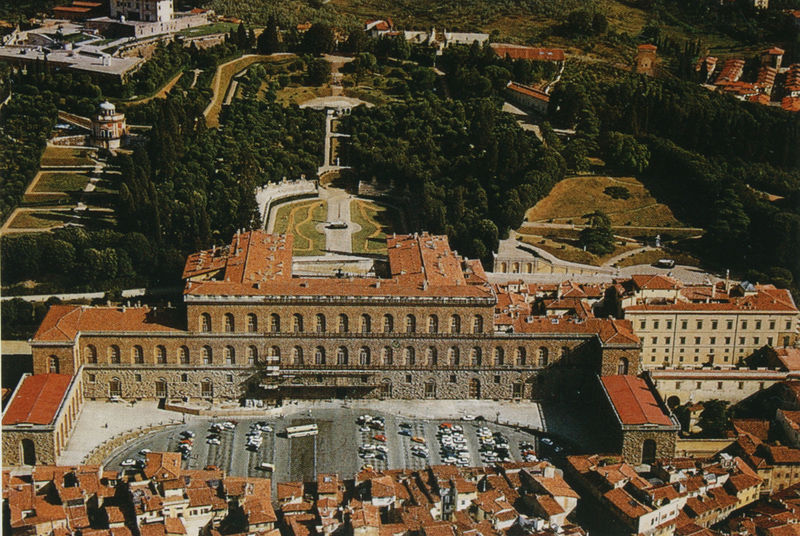
Titel: Luftaufnahme
Künstler: Filippo Brunelleschi
Standort: Florenz
Institution: Palazzo Pitti
Schlagwörter: baum, flügel, schatten, bäume, grün, landschaft, stadt, braun, fenster, grau, licht, orange, straße, tür, weiss, anlage, dach, gebäude, gras, haus, park, parkanlage, rasen, rot, schloss, weg, wiese, architektur, barock, stein, feld, felder, häuser, brücke, büsche, pfad, sonne, wege, wiesen, renaissance, wald, brunnen, oval, rund, schornstein, turm, garten, fotos, fassade, italien, perspektive, süden, dorf, dächer, giebel, mauer, ziegel, backstein, hof, platz, auto, architecture, church, columns, court, palace, red, white, window, black, gold, green, windows, yellow, symmetrie, picture, brown, tor, foto, fotografie, luftaufnahme, oben, photographie, straßen, eingang, eingänge, innenhof, burg, türme, palast, palazzo, mauerwerk, rom, photo, rustika, tore, villa, quader, risalit, residenz, sky, stone, tree, florenz, building, house, landscape, houses, roof, roofs, street, trees, village, beete, geschosse, spanish, gärten, snow, forest, grass, garden, road, fotographie, castle, autos, british, besichtigung, town, geschoss, marble, italy, toskana, city, day, bewaldung, flachdach, medici, parkplatz, flügelanlage, schlossanlage, rundbogenfenster, gartenanlage, verwaltung, palazzo pitti, courtyard, square, walls, schlosspark, brick, buildings, manor, place, fountain, gardens, lawn, paths, luftbild, schlossplatz, umgebung, altstadt, schlossgarten, england, ehrenhof, palzzo, kaskade, aerial, bus, forrest, riegel, tivoli, sidewalk, residence, land, photograph, photography, college, university, overhead, bette, car, pitti, reisebus, rundbogenfester, tile, countryside, cars, collonade, high, rooftops, terracotta, air, red roof, scenery, cards, arched windows, archtecture, above, fvotos, lot, vatican, pathways, parking, formal garden, parked, campus, parking lot, pak, lawns, birdeye, vehickles, follies, carpark, hreen, carparks, isgarden, vatican city, arieal, ariel